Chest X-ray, PA view. Patient: 61 years old, sex F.
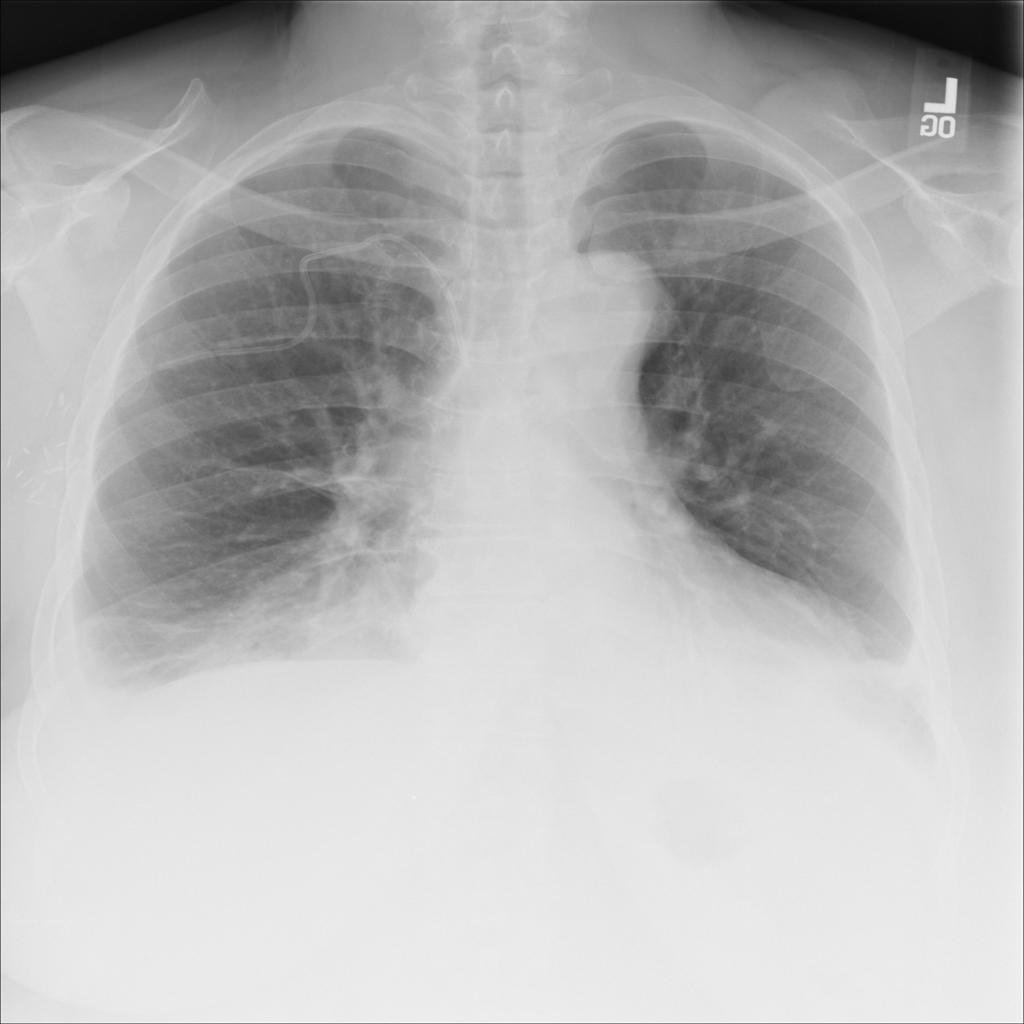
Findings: Atelectasis